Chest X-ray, AP view. Patient: 51 years old, sex M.
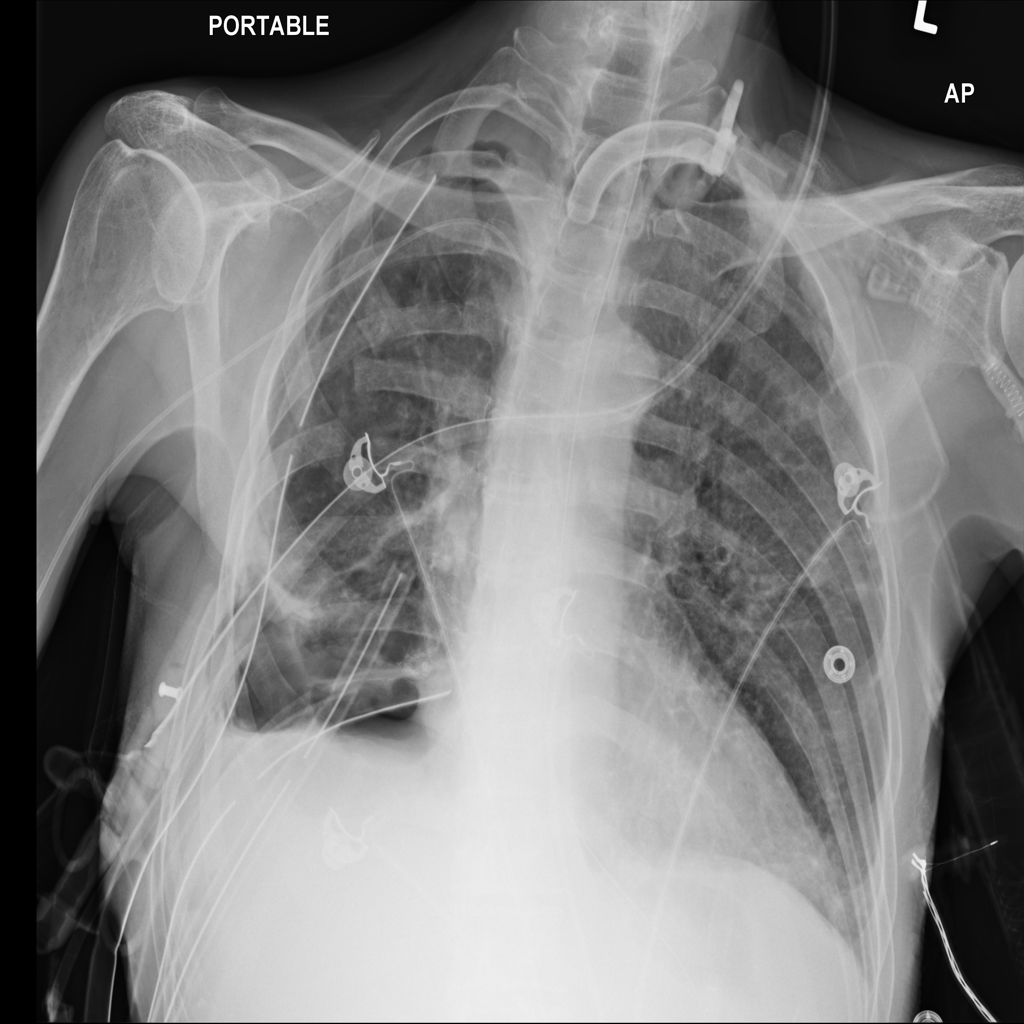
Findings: Consolidation